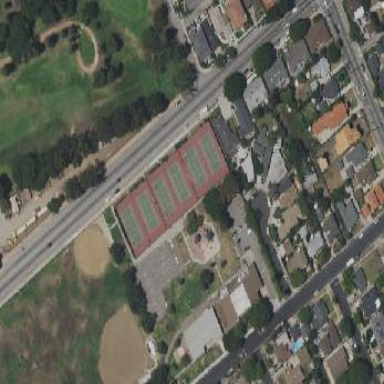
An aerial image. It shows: Tennis court on the leisure land pitch.